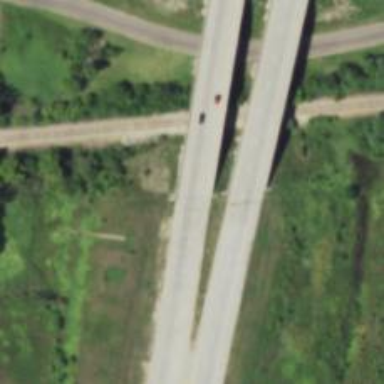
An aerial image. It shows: Bridge over trunk highway with expressway.